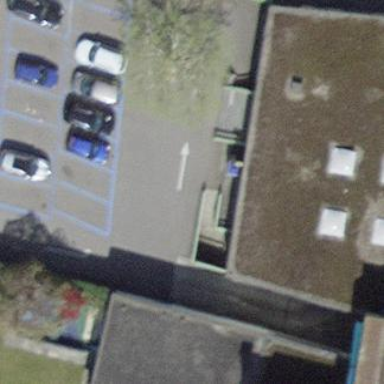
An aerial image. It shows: Building part with flat roof.